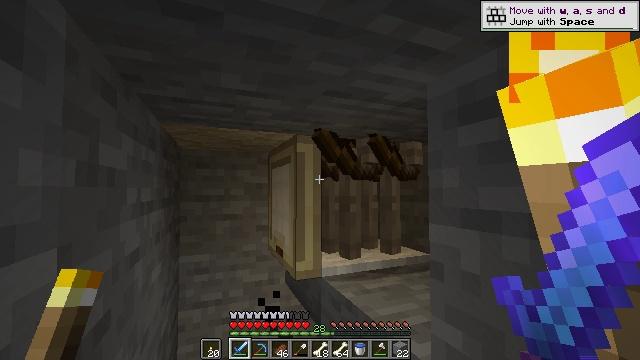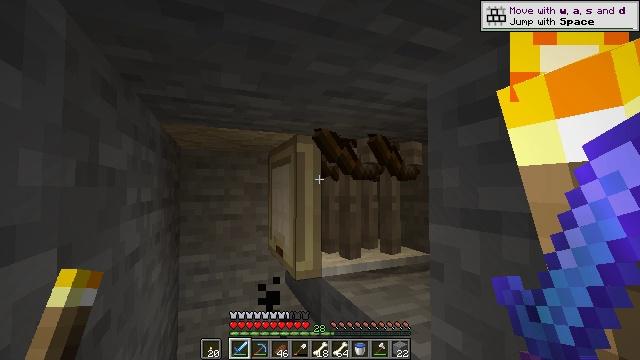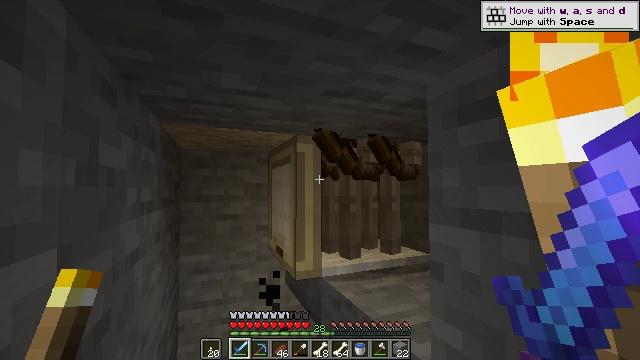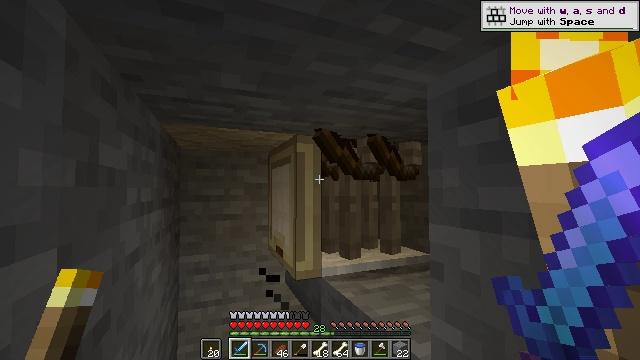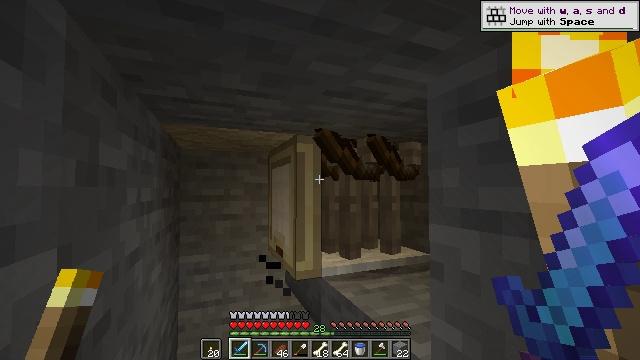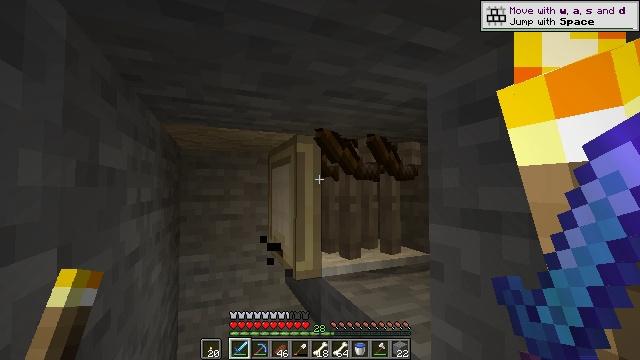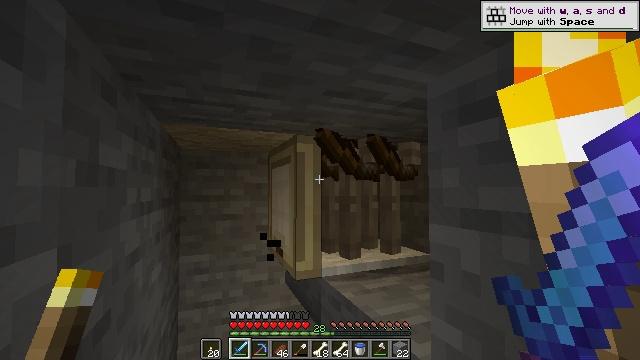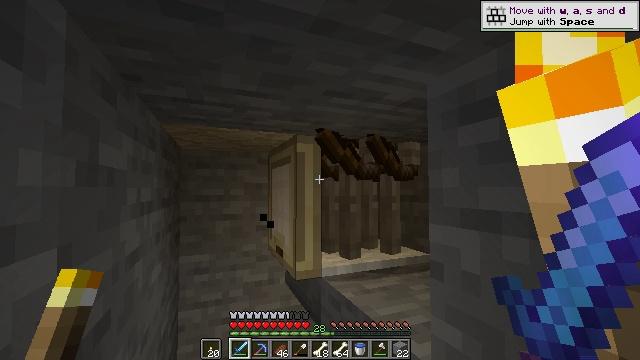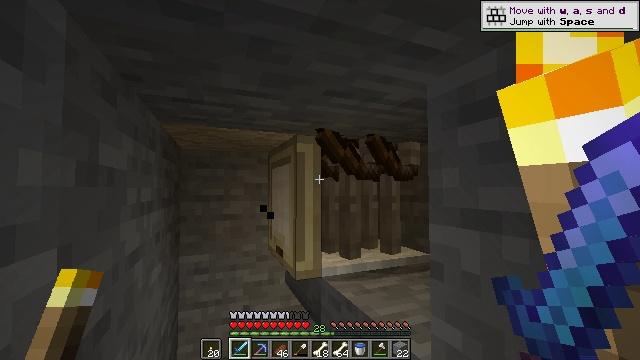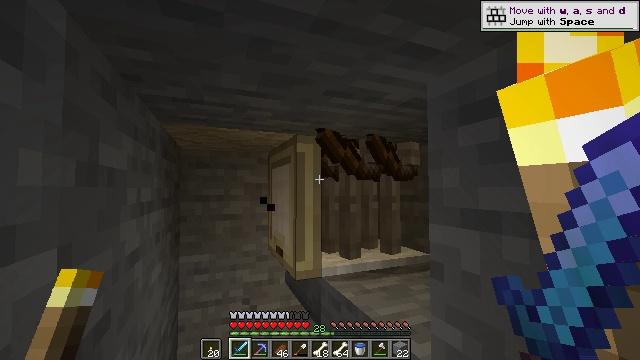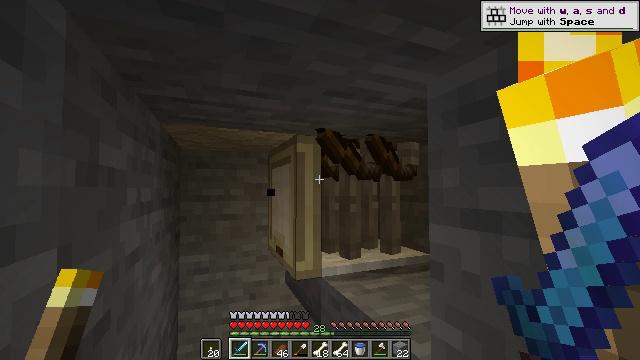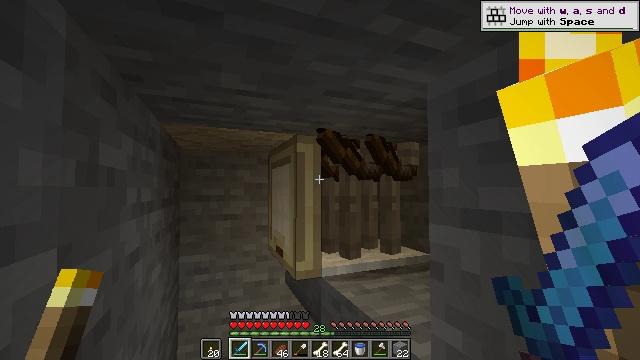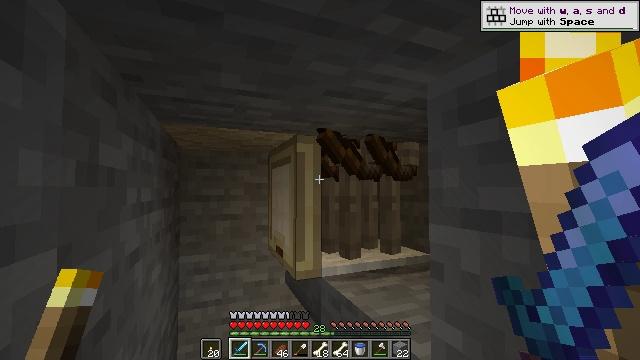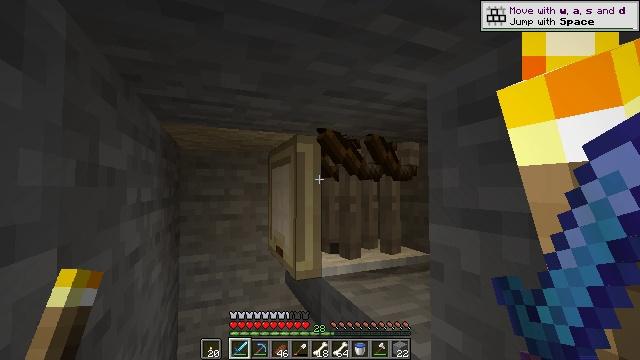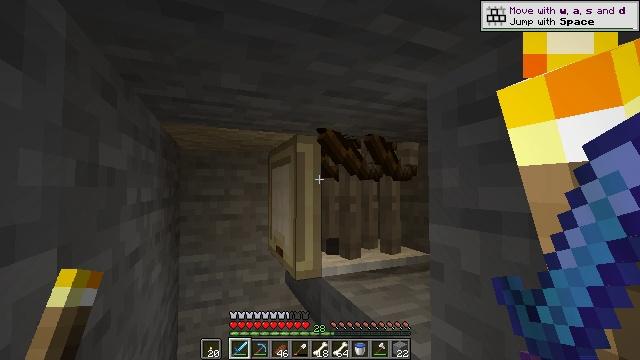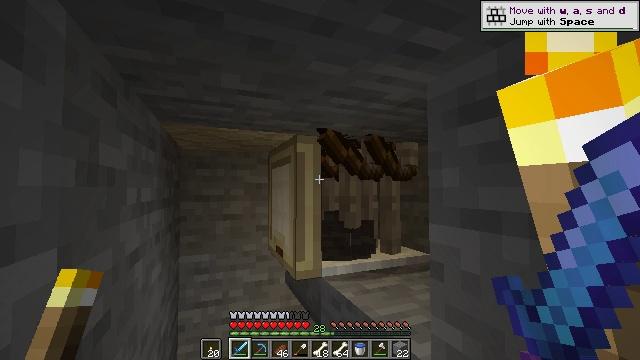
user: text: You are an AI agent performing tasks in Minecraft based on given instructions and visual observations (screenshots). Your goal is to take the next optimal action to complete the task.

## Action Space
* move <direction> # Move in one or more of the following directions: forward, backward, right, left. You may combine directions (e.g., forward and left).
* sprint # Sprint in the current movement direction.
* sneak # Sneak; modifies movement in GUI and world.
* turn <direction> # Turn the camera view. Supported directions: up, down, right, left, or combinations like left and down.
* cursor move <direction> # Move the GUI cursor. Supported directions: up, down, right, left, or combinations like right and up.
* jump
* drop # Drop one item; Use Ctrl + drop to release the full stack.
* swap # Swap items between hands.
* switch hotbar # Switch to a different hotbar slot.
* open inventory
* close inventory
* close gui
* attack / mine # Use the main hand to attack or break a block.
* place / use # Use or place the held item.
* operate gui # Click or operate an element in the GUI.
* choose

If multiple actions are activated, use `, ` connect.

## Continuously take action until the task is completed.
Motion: motion action
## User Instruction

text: Kill a skeleton.
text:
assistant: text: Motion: no_op
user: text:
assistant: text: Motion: no_op
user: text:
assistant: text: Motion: no_op
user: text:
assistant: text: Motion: no_op
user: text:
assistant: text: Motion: no_op
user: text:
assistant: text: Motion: no_op
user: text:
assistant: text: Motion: no_op
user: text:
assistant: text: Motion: no_op
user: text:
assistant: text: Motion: no_op
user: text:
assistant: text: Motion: no_op
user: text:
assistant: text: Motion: no_op
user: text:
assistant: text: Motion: no_op
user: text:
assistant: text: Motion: no_op
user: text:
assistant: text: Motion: no_op
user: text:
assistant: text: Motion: no_op
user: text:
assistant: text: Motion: no_op
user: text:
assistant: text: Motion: no_op
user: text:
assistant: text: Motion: no_op
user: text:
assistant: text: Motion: no_op
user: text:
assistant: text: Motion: no_op
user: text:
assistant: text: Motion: no_op
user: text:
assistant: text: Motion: no_op
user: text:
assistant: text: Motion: no_op
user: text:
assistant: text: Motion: no_op
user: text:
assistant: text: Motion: no_op
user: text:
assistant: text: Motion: no_op
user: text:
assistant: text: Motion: no_op
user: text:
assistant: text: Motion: no_op
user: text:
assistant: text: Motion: no_op
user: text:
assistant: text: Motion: no_op